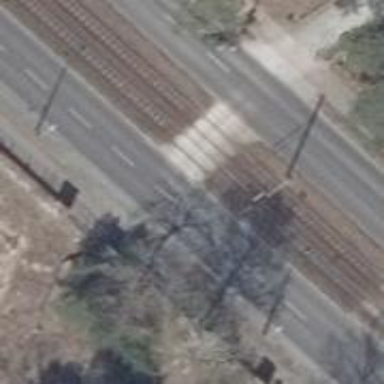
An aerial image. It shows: Tram level crossing on the railway.